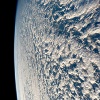
Label: cloud